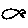
Label: fish